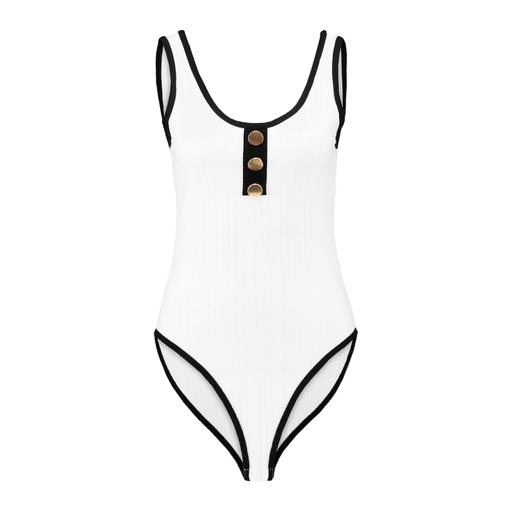
white sleeveless button, white body suit, sleeveless white button, white background